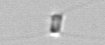
Label: Chaetoceros_tenuissimus